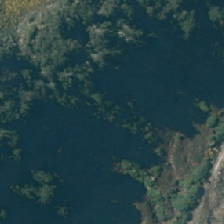
Land cover: broadleaved_indigenous_hardwood